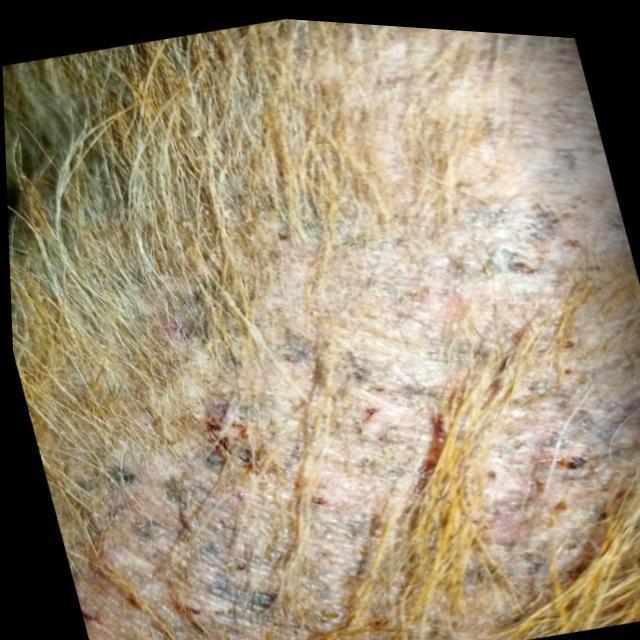
Canine demodicosis (Demodex mange) — caused by Demodex canis mites. Presents with alopecia, follicular papules, pustules, and comedones. Often localized on face and forelimbs.